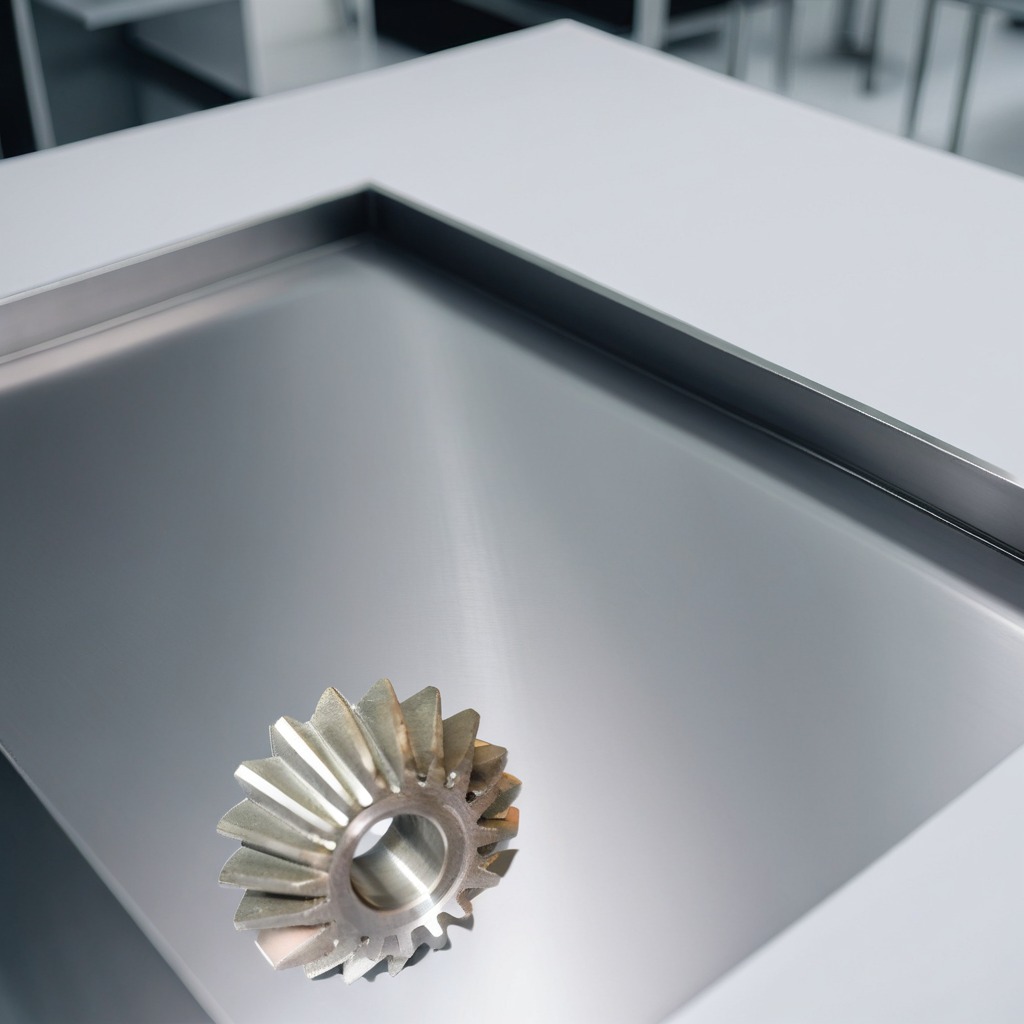
A steel gear with teeth lies on the stainless steel table in a high-end prototyping lab.